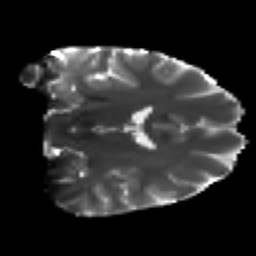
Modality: T2w
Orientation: coronal
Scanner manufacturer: ge
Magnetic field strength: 3 T
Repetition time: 7.98 s
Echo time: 0.0701 s